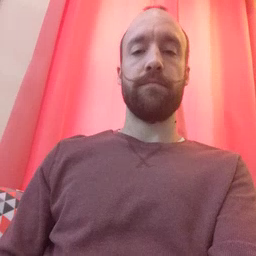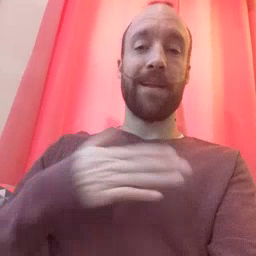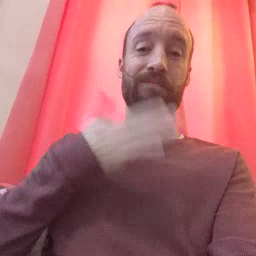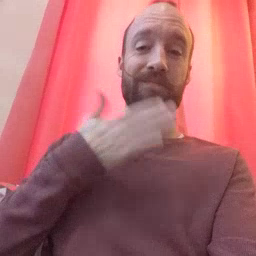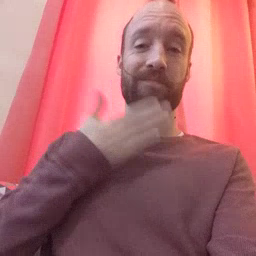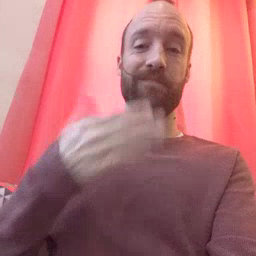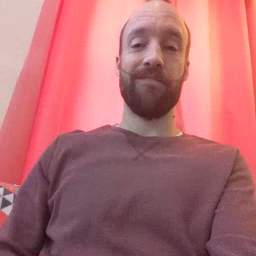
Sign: happy